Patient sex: M
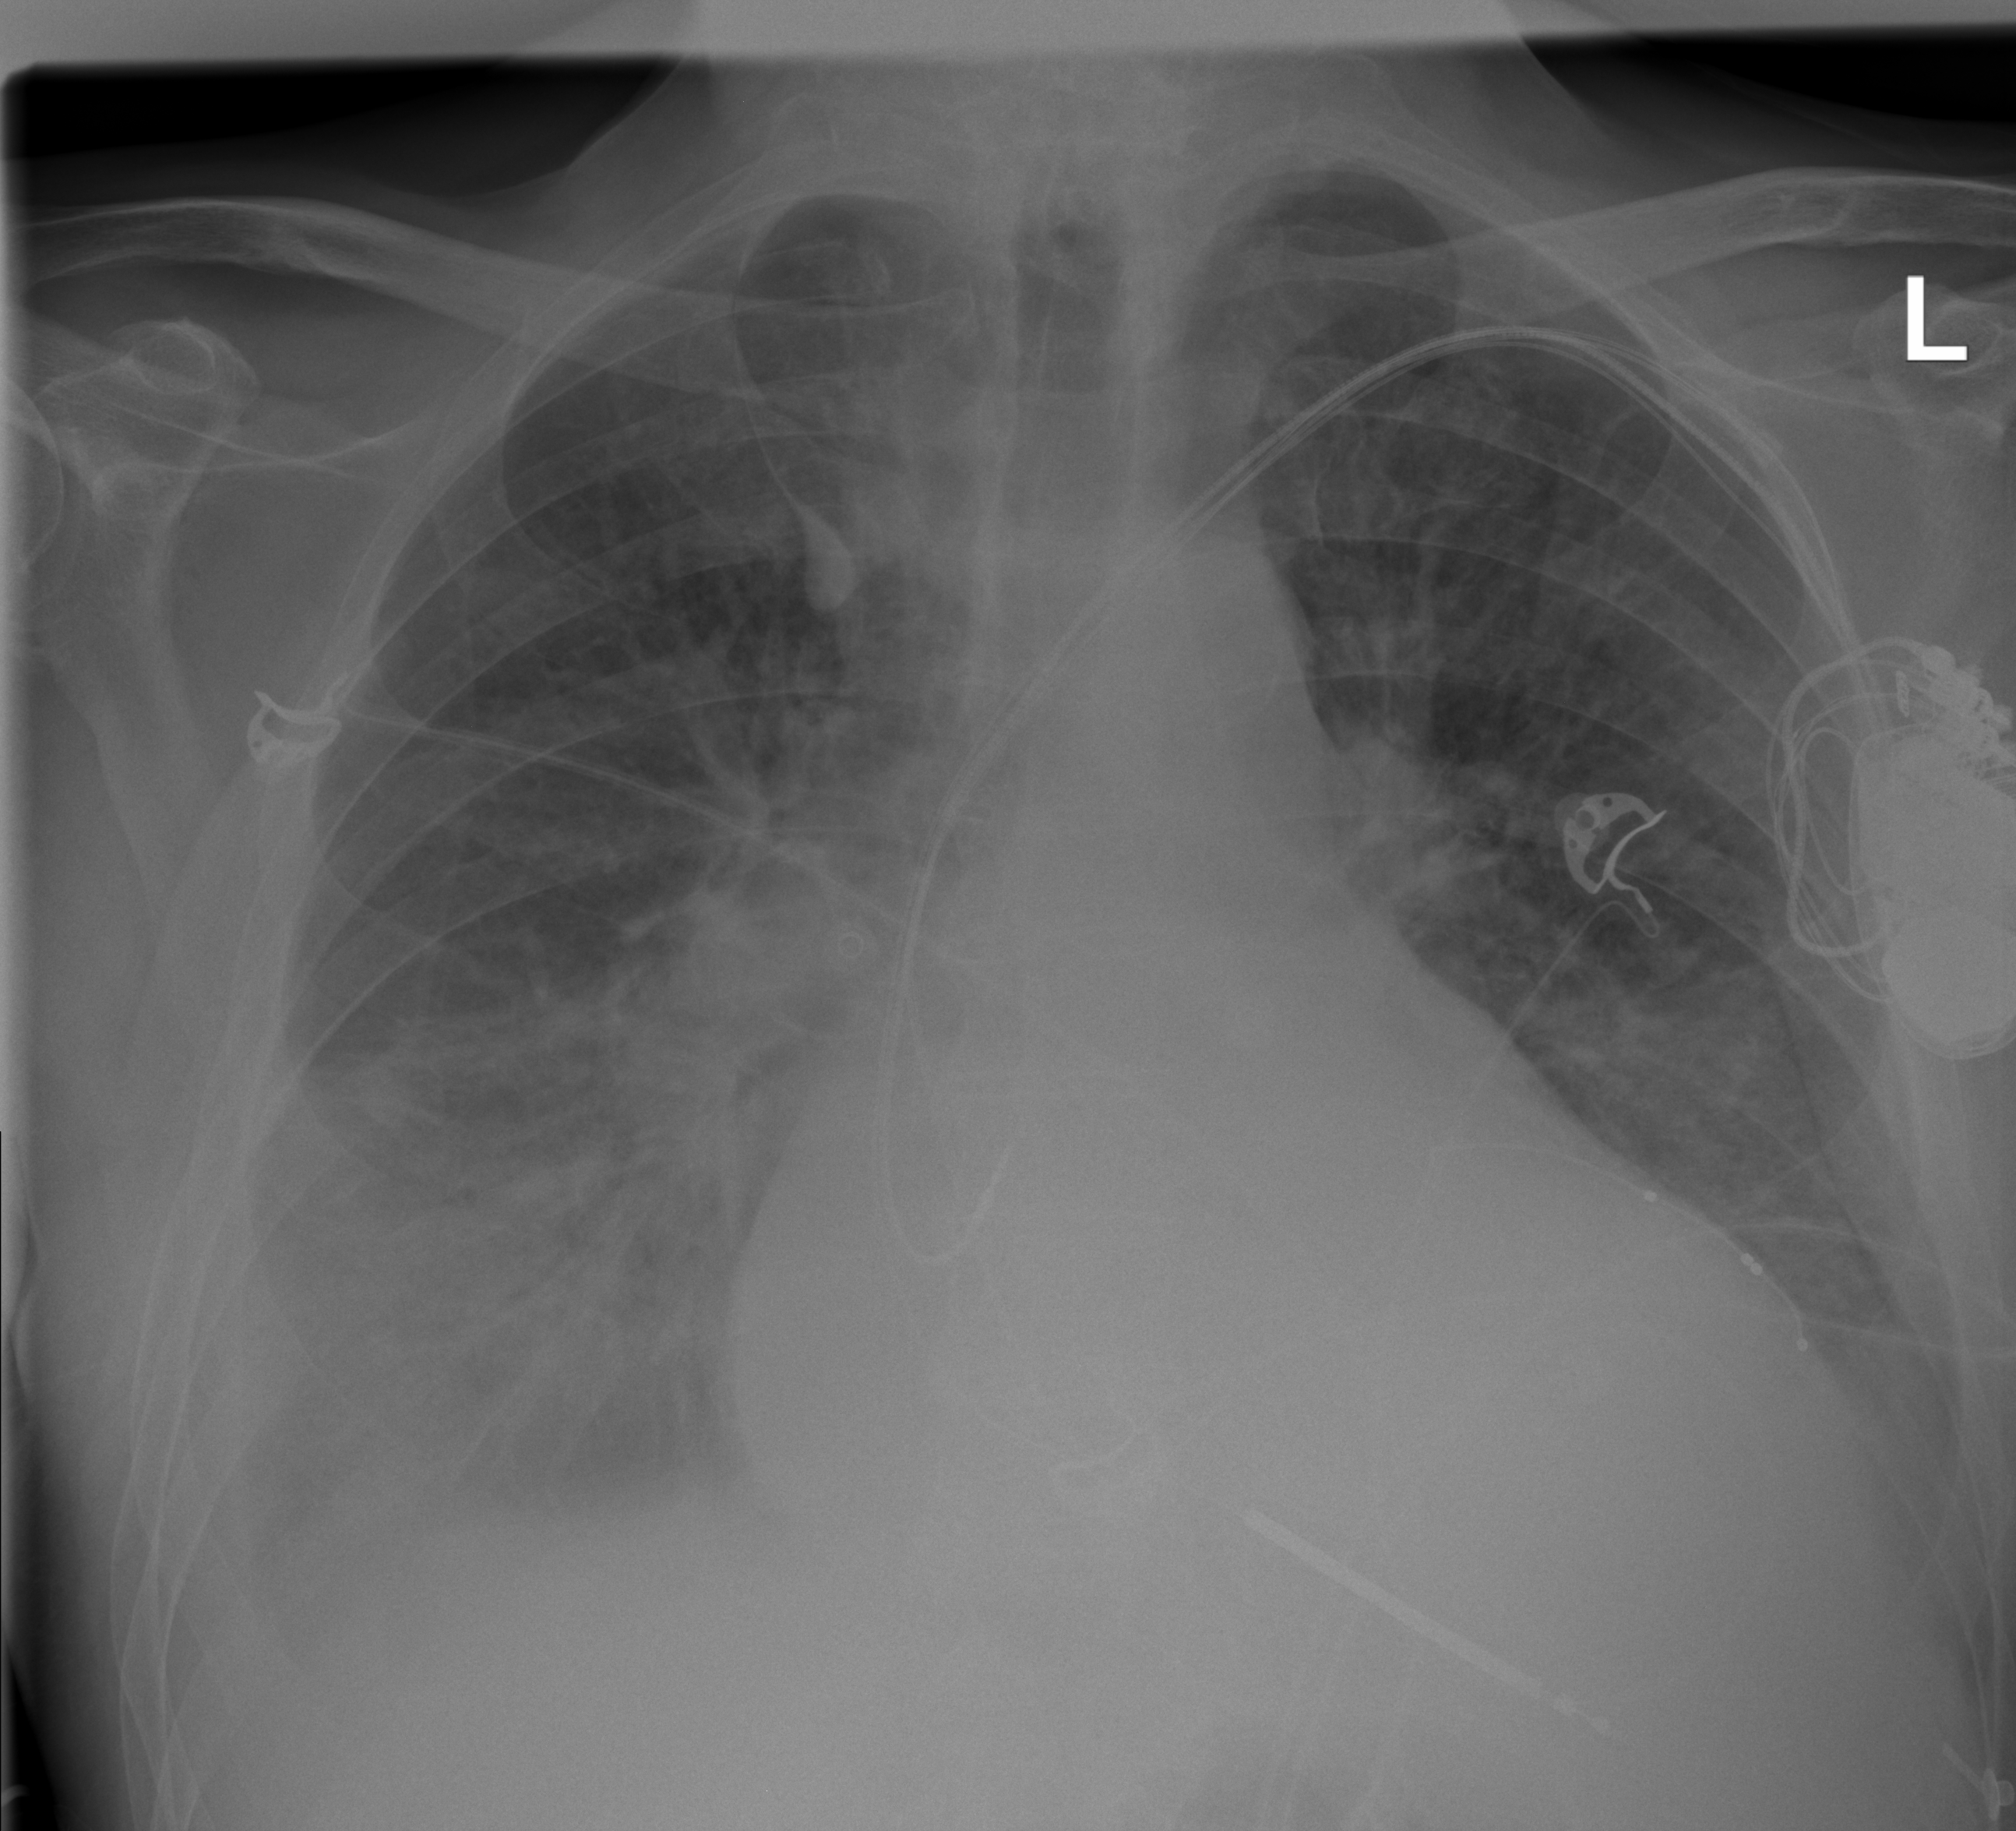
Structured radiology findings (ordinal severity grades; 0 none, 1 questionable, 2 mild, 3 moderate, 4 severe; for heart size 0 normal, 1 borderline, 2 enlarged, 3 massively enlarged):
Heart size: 3
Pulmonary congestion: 3
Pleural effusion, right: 2
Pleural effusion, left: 2
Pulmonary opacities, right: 3
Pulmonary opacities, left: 2
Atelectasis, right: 3
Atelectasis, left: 2